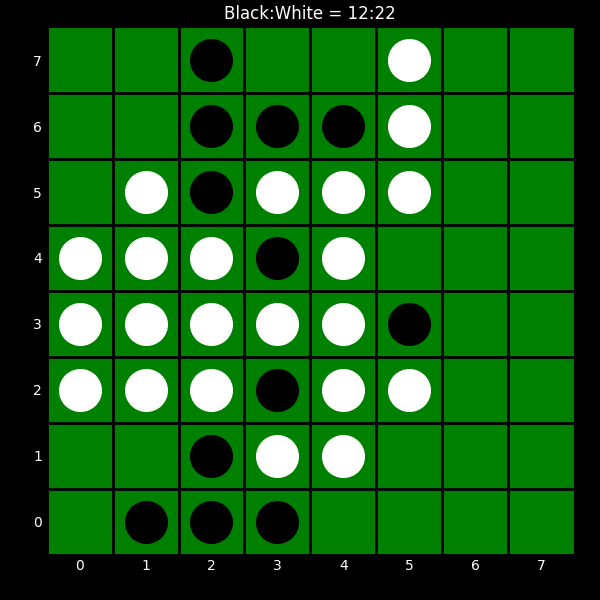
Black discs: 12
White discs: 22